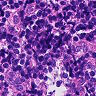
Metastatic tissue present: no